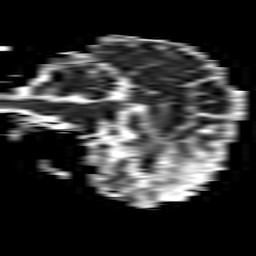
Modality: ADC
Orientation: sagittal
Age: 62
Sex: male
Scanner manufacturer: philips
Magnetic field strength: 1.5 T
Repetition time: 3.506 s
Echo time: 0.07078 s